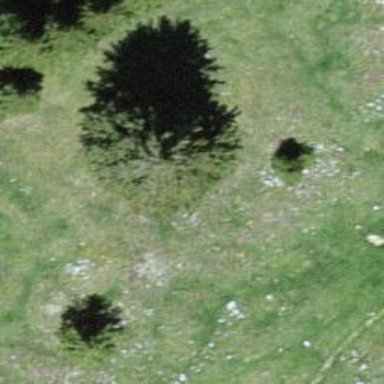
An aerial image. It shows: Needle-leaved tree in its natural environment.